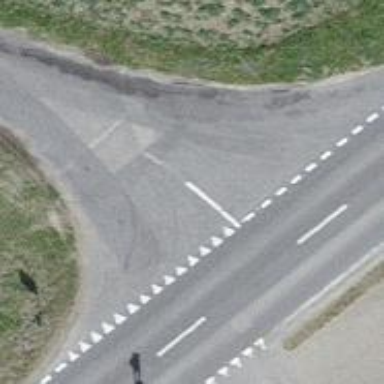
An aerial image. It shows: Road with "give way" sign.